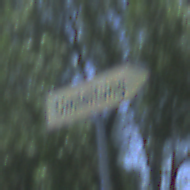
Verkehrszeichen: UmleitungswegweiserRechtsweisend
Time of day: Midday
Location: Outdoor (Nature)
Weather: Clear
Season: Summer
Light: Natural